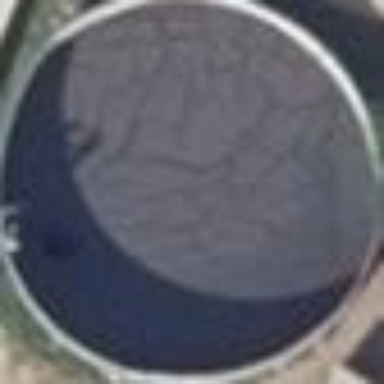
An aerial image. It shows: Storage tank which is man-made and housed in building.